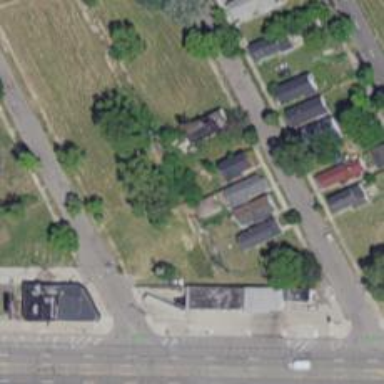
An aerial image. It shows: Alley classified as service road.